Question: I have a simple method which converts an array from one type to another. I wanted to find out which method is the fastest. But so far I get differing results from which I cannot conclude which method is really faster by which margin.
Since the conversion is only about allocating memory, reading the array and converting values I am surprised that the values are not more stable. I wanted to know how I can make accurate measurements which are meaningful and to not change from one day to the other.
The differences are about 20% from one day to the other.
There are of course differences between the JITer of .NET 3.5 and 4.0, debug and release mode, not running the executable under a debugger (disables JIT optimizations until you disable it), code generation of the C# compiler between DEBUG and RELEASE (mainly nop operations and more temporary variables in the IL code).
'''
using System;
using System.Collections.Generic;
using System.Diagnostics;
namespace PerfTest
{
class Program
{
const int RUNS = 10 * 1000 * 1000;
static void Main(string[] args)
{
int[] array = new int[] { 1, 2, 3, 4, 5, 6, 7, 8, 9, 10, 11, 12, 13, 14, 15, 16, 17, 18, 19, 20, 21, 22, 23, 24, 25, 26, 27, 28, 29, 30, 31, 32, 33, 34, 35, 36, 37, 38, 39, 40, 41, 42, 43 };
var s2 = Stopwatch.StartNew();
for (int i = 0; i < RUNS; i++)
{
float[] arr = Cast(array);
}
s2.Stop();
GC.Collect();
var s3 = Stopwatch.StartNew();
for (int i = 0; i < RUNS; i++)
{
float[] arr = Cast2(array);
}
s3.Stop();
GC.Collect();
var s4 = Stopwatch.StartNew();
for (int i = 0; i < RUNS; i++)
{
var arr = CastSafe(array);
}
s4.Stop();
Console.WriteLine("Times: {0} {1} {2}", s2.ElapsedMilliseconds, s3.ElapsedMilliseconds, s4.ElapsedMilliseconds);
}
// Referece cast implementation to check performance
public static unsafe float[] Cast(int[] input)
{
int N = input.Length;
float[] output = new float[N];
fixed (int* pIStart = &input[0])
{
int* pI = pIStart;
fixed (float* pOStart = &output[0])
{
float* pO = pOStart;
for (int i = 0; i < N; i++)
{
*pO = (float)*pI;
pI++;
pO++;
}
}
}
return output;
}
// Referece cast implementation to check performance
public static unsafe float[] Cast2(int[] input)
{
int N = input.Length;
float[] output = new float[N];
fixed (int* pIStart = &input[0])
{
int* pI = pIStart;
fixed (float* pOStart = &output[0])
{
float* pO = pOStart;
for (int i = 0; i < N; i++)
{
pO[i] = (float) pI[i];
}
}
}
return output;
}
public static float[] CastSafe(int[] input)
{
int N = input.Length;
float[] output = new float[N];
for (int i = 0; i < input.Length; i++)
{
output[i] = (float)input[i];
}
return output;
}
}
}
'''
I do get then
- - - -
From this it does look like the dumb safe variant is faster than any unsafe variant although bounds check elimination of the unsafe methods should make it at least as fast if not faster.
Just for fun I did also compile the same IL code via LCG (DynamicMethod) which seem to be even slower than any of these methods although the additional cost of the delegate invocation does not seem to play such a big role here.
The for loop does execute this code 10 million times which should produce stable results. Why am I seeing any differences here at all? Using realtime as process priority did also not help (psexec -realtime executable). How can I get reliable numbers?
My tests did include
- - - -
If I use a profiler I am not sure if he will distort the measurements even more. Since he does interrupt my application from time to time to get the call stacks he will certainly destroy any cache locality which might aid performance. If there is any approach with better (data) cache locality I will not be able to find it out with a profiler.
To take into account that I do not have a real time OS I do now sample my measurements. Since for one thread I have a 15ms time window granted the the Windows Scheduler I can keep out the Scheduler if I measure shorter than 15ms. If I do measure too shortly I will end up with very small tick counts which will not tell me much.
To get stable values I need a time span long enough to let the OS do whatever it does on a regular basis. Empiric tests have shown that 30+ seconds is a good time span one measurment should take.
This time span is then divided into sample time spans which are well below 15ms. Then I will get timing information for each sample. From the samples I can extract min/max and average. This way I can also see first time initialization effects.
The code looks now like this
'''
class Program
{
const int RUNS = 100 * 1000 * 1000; // 100 million runs will take about 30s
const int RunsPerSample = 100; // 100 runs for on sample is about 0,01ms << 15ms
static void Main(string[] args)
{
int[] array = new int[] { 1, 2, 3, 4, 5, 6, 7, 8, 9, 10, 11, 12, 13, 14, 15, 16, 17, 18, 19, 20, 21, 22, 23, 24, 25, 26, 27, 28, 29, 30, 31, 32, 33, 34, 35, 36, 37, 38, 39, 40, 41, 42, 43 };
long[] sampleTimes = new long [RUNS/RunsPerSample];
int sample = 0;
for (int i = 0; i < RUNS; i+=RunsPerSample)
{
var sw = Stopwatch.StartNew();
for (int j = i; j < i+RunsPerSample; j++)
{
float[] arr = Cast(array);
}
sw.Stop();
sampleTimes[sample] = sw.ElapsedTicks;
sample++;
}
Console.WriteLine("SampleSize: {0}, Min {1}, Max {2}, Average {3}",
RunsPerSample, sampleTimes.Min(), sampleTimes.Max(), sampleTimes.Average());
'''
The values from these tests do still vary (<10%) but I think that if I create a histogram chart of my values and drop the 10% highest values which are likely caused by the OS, GC, ... I can get really stable numbers which I can trust.
SampleSize: 100, Min 25, Max 86400, Average 28,614631
- - -
The histograms show that the measured values are not random. They look like a <URL> where I can interactivly fit the right distribution function to my data and get the results.

The code to generate the histogram with the <URL> controls is below:
'''
using System.Collections.Generic;
using System.Drawing;
using System.Linq;
using System.Windows.Forms;
using System.Windows.Forms.DataVisualization.Charting;
namespace ConsoleApplication4
{
public partial class Histogram : Form
{
public Histogram(long [] sampleTimes)
{
InitializeComponent();
Series histogramSeries = cHistogram.Series.Add("Histogram");
// Set new series chart type and other attributes
histogramSeries.ChartType = SeriesChartType.Column;
histogramSeries.BorderColor = Color.Black;
histogramSeries.BorderWidth = 1;
histogramSeries.BorderDashStyle = ChartDashStyle.Solid;
var filtered = RemoveHighValues(sampleTimes, 40);
KeyValuePair<long,int>[] histoData = GenerateHistogram(filtered);
ChartArea chartArea = cHistogram.ChartAreas[histogramSeries.ChartArea];
chartArea.AxisY.Title = "Frequency";
chartArea.AxisX.Minimum = histoData.Min( x=>x.Key );
chartArea.AxisX.Maximum = histoData.Max( x=>x.Key );
foreach (var v in histoData)
{
histogramSeries.Points.Add(new DataPoint(v.Key, v.Value));
}
chartArea.AxisY.Minimum = 0;
chartArea.AxisY.Maximum = histoData[0].Value + 100;
}
// Count the occurence of each value of input and return an array with the value as key and its count as value
// as ordered list starting with the highest counts.
KeyValuePair<long,int>[] GenerateHistogram(long [] input)
{
Dictionary<long, int> counts = new Dictionary<long, int>();
foreach (var value in input)
{
int old = 0;
if (!counts.TryGetValue(value, out old))
{
counts[value] = 0;
}
counts[value] = ++old;
}
var orderedCounts = (from x in counts
orderby x.Value descending
select x).ToArray();
return orderedCounts;
}
long[] RemoveHighValues(long[] input, int maxDifference)
{
var min = input.Min();
var max = input.Max();
long[] filtered = input;
while (max - min > maxDifference) // remove all values wich differ by more than maxDifference ticks
{
filtered = input.Where(x => x < max).ToArray();
max = filtered.Max();
}
return filtered;
}
}
}
'''
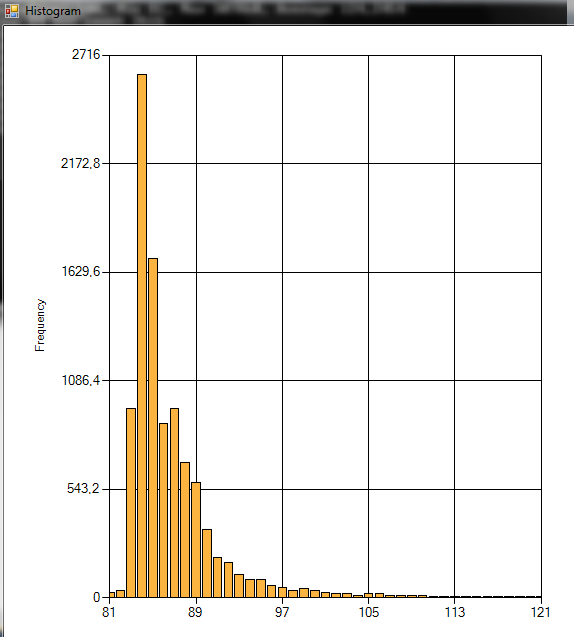
Answer: I have amended my original question with the finding that the numbers were not random but follow a distribution (looks like a Landau distribution) where I can use fitting algorithms to get the peak value with the most likely true timing.